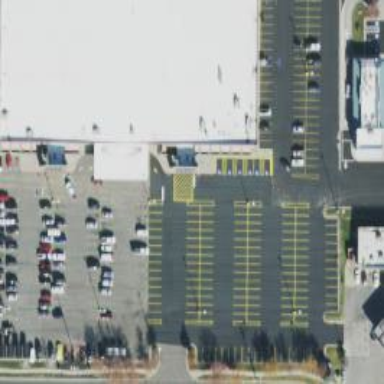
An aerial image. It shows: Parking space is available.